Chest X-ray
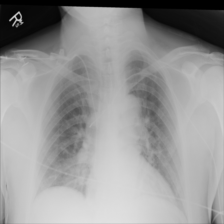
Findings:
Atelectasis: positive
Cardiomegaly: negative
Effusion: negative
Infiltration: negative
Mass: negative
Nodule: negative
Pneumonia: negative
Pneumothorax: negative
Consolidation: negative
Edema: negative
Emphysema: negative
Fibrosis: negative
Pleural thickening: negative
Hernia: negative